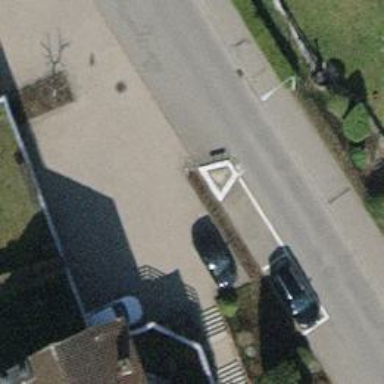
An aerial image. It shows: Traffic calming feature called choker.